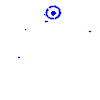
Particle: pion